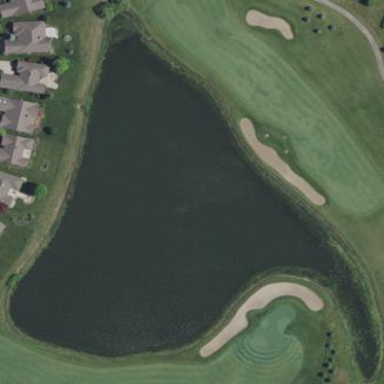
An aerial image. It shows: Scenic view of water hazard on golf course. The natural water feature adds beauty to the landscape.